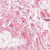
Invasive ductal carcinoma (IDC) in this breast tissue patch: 0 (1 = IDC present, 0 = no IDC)